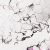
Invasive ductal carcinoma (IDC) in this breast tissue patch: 0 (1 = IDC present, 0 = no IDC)